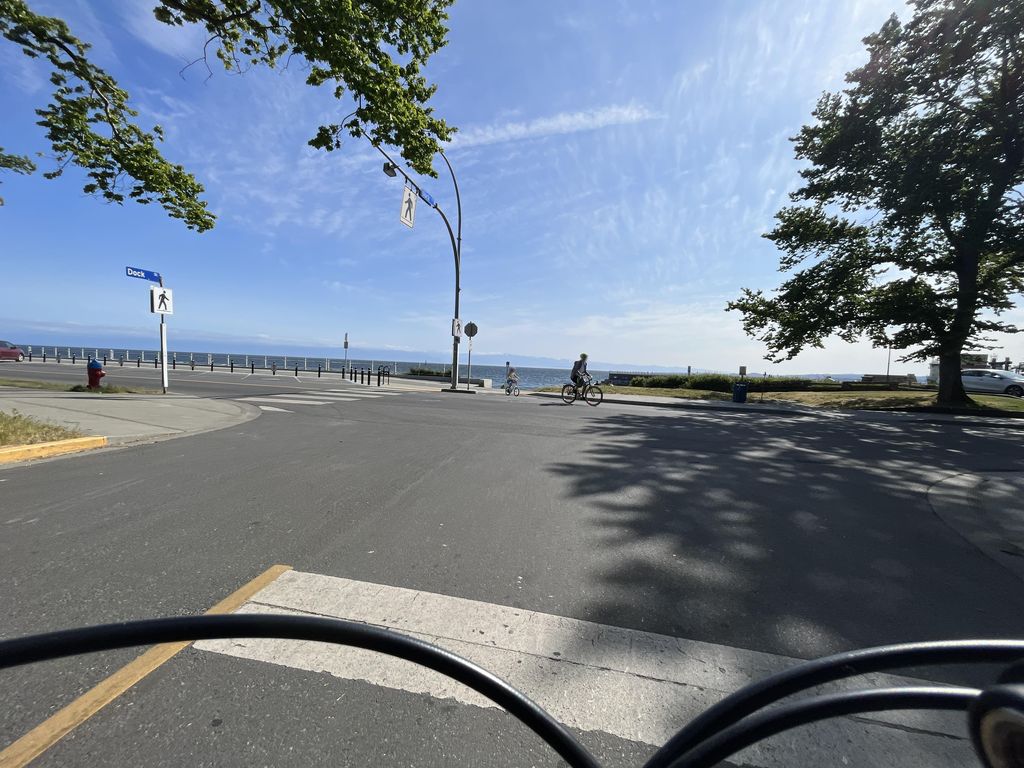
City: victoria